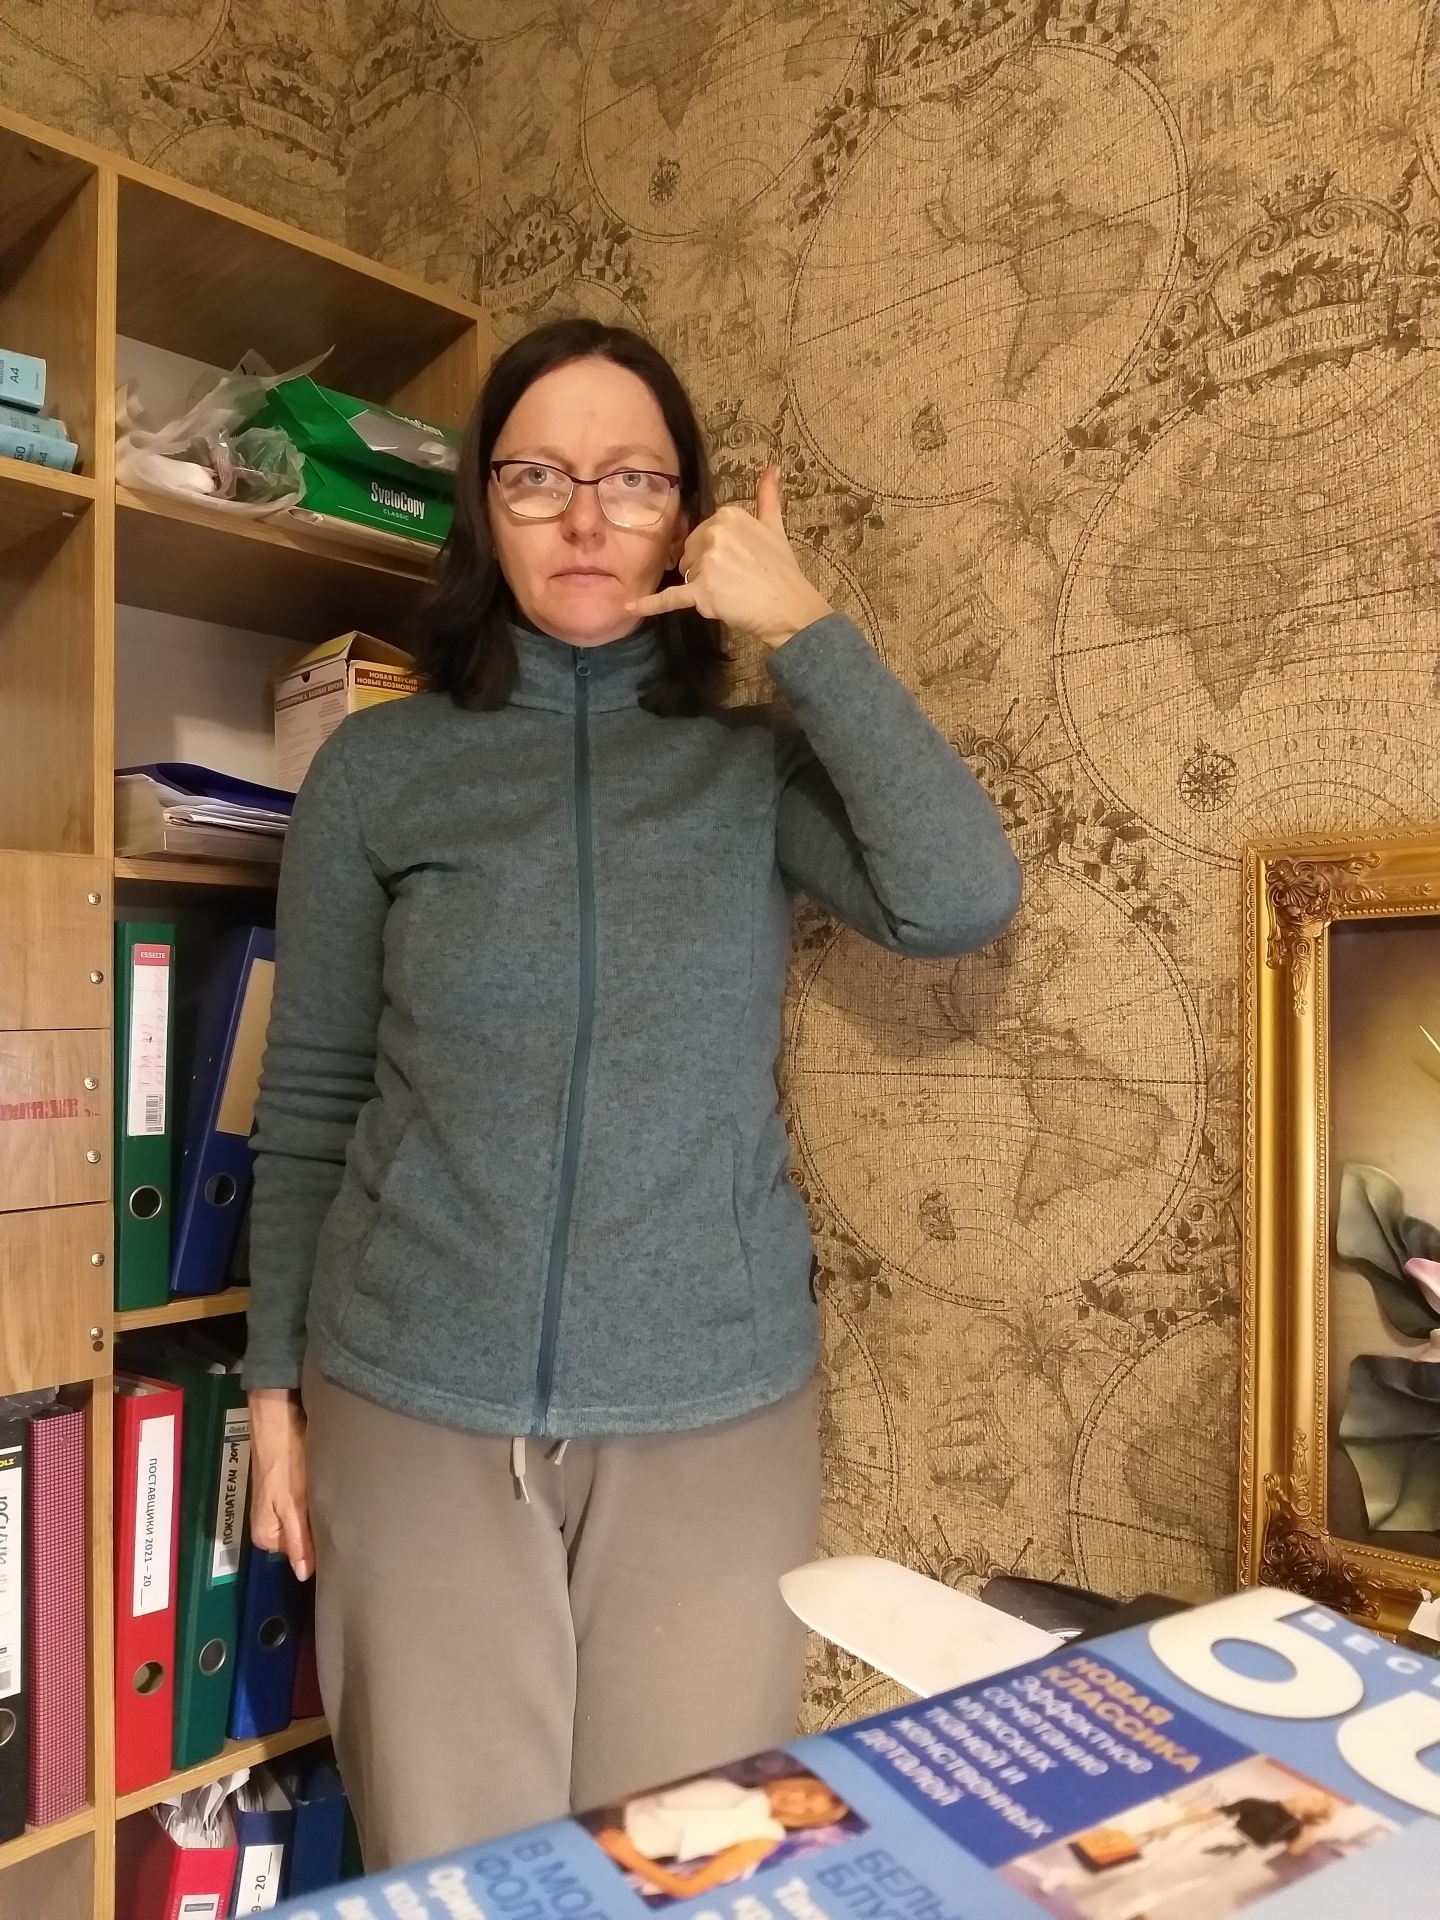
Label: clear